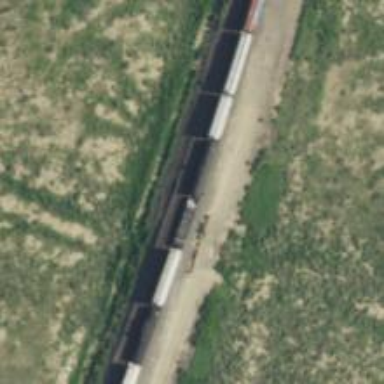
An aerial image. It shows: Railway siding with rails.